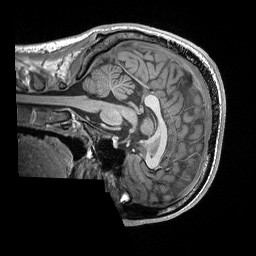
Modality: T1w
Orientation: sagittal
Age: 23
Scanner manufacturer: siemens
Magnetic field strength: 3 T
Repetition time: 2.3 s
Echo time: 0.00296 s